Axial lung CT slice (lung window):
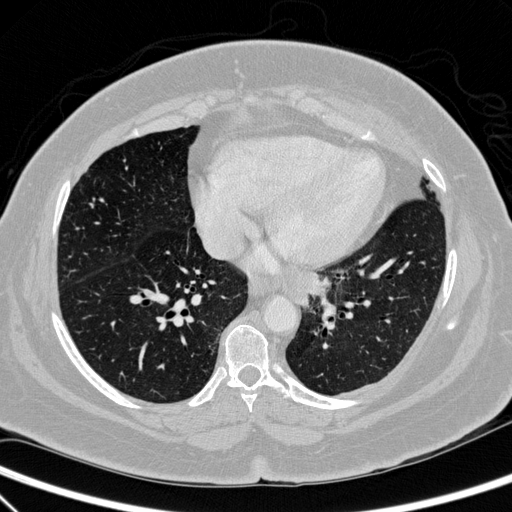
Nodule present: no